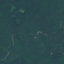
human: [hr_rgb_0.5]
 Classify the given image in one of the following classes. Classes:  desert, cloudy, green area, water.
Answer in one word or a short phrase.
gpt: green area